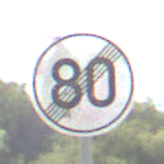
Verkehrszeichen: EndeGeschwindigkeit80
Umgebung: Outdoor, Nature
Tageszeit: Midday
Wetter: PartlyCloudy
Licht: Natural
Jahreszeit: NotSpecified
Kontrast: HighContrast